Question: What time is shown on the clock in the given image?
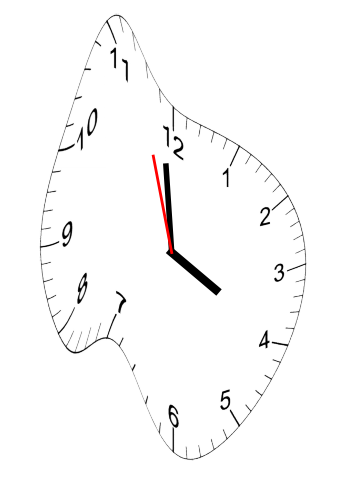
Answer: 03:58:57